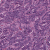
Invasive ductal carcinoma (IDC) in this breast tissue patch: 1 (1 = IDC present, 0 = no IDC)